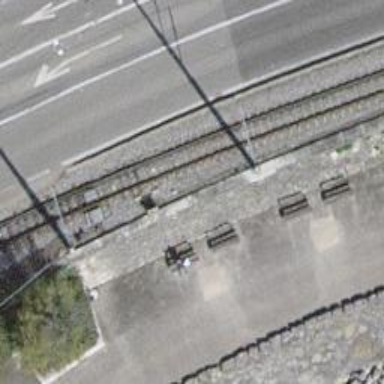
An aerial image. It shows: Brown bench.